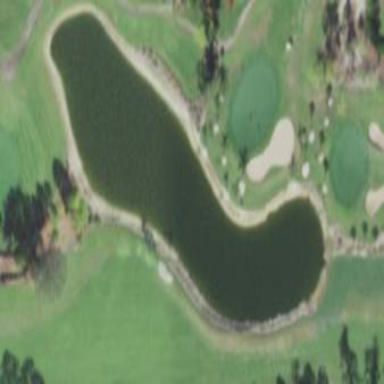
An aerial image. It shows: Scenic view of water hazard on golf course. The natural water feature adds beauty to the landscape.